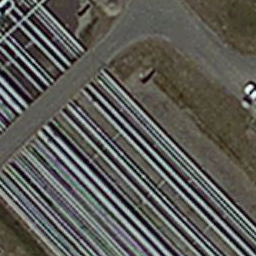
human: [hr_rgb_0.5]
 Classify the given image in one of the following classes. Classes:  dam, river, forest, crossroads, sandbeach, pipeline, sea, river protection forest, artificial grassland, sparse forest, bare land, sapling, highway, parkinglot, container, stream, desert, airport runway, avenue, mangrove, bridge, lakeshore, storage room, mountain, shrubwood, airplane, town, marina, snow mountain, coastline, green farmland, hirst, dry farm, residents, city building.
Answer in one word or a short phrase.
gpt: pipeline